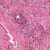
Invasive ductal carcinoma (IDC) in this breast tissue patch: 1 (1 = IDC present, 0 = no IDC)